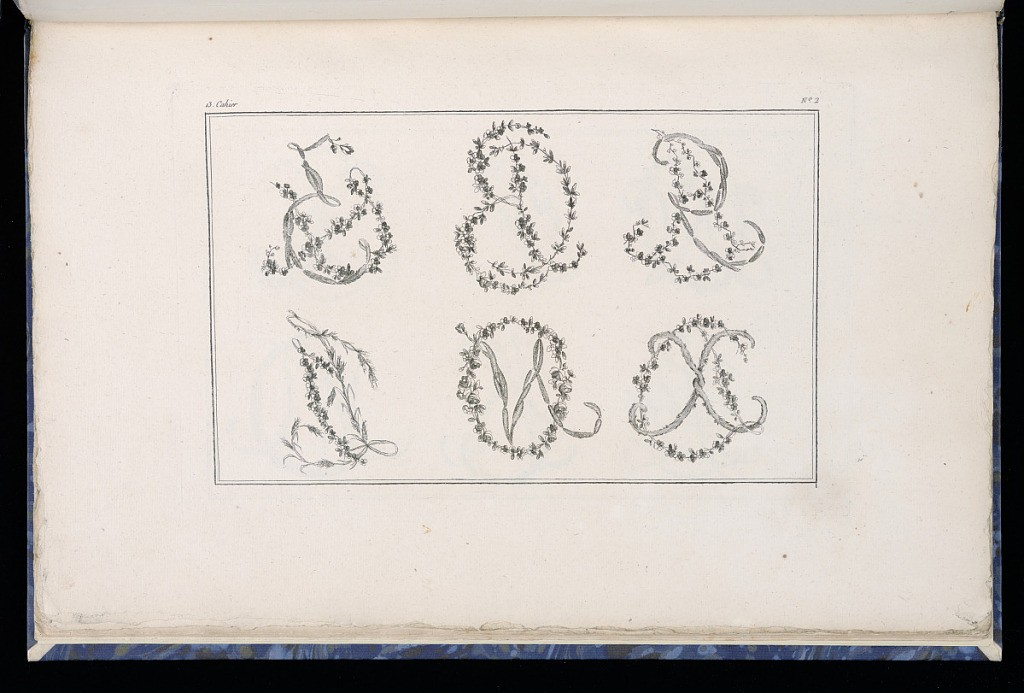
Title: Decorative Monogram Designs
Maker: Pierre Ranson, French, 1736–1786
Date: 1777–79
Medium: Etching on paper
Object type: Print
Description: Design for six decorative monograms (letters), comprised of one or two letters featuring floral motifs, foliate scrolls, leaves, and feathers. The plate is numbered.